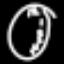
Label: clock